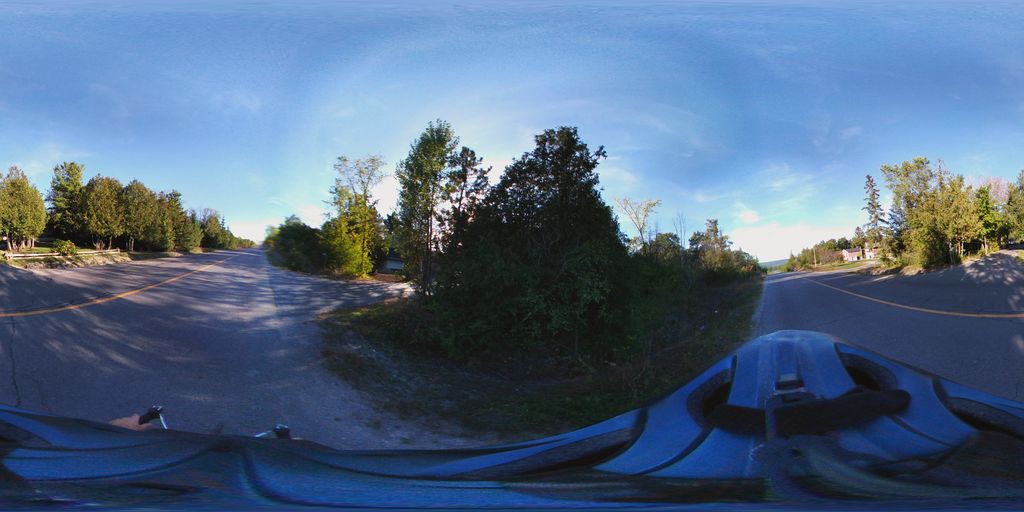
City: ottawa-gatineau